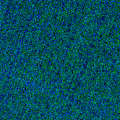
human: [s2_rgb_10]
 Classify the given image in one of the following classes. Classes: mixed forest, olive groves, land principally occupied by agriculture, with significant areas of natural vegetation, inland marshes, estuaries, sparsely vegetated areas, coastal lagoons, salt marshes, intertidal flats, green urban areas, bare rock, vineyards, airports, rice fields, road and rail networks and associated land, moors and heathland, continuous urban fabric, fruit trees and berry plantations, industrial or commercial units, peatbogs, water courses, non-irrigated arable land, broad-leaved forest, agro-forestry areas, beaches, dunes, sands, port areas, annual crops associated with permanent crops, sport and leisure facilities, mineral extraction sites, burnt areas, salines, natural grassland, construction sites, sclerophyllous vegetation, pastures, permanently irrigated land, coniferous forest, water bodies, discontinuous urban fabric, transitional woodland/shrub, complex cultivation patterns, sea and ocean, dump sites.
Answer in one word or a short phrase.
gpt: sea and ocean